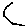
Label: hexagon